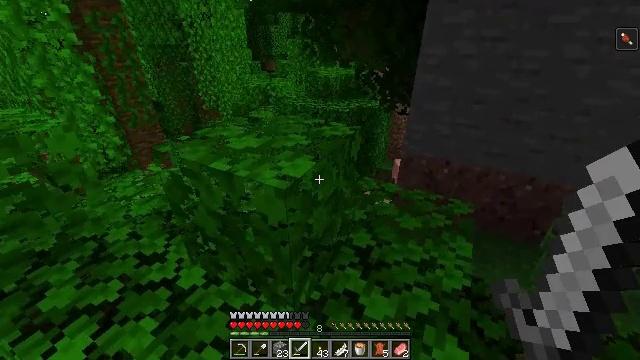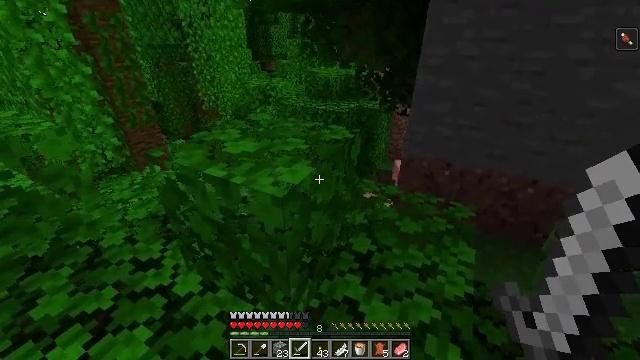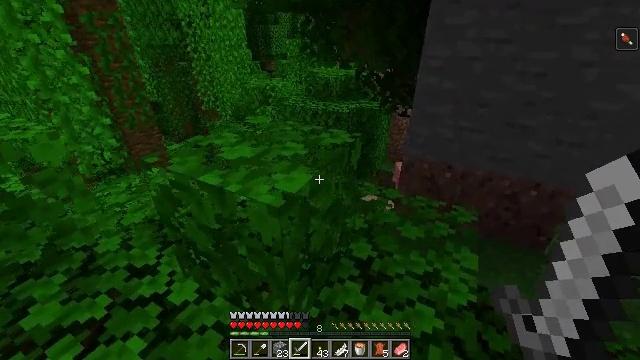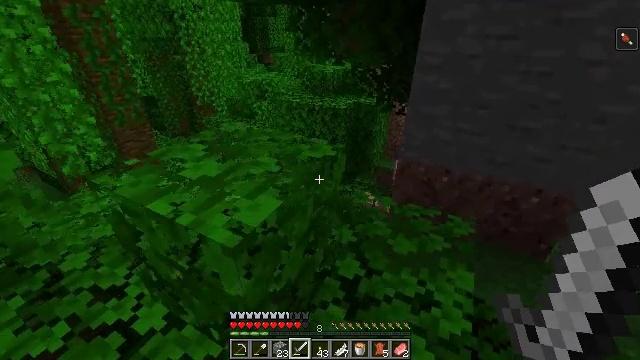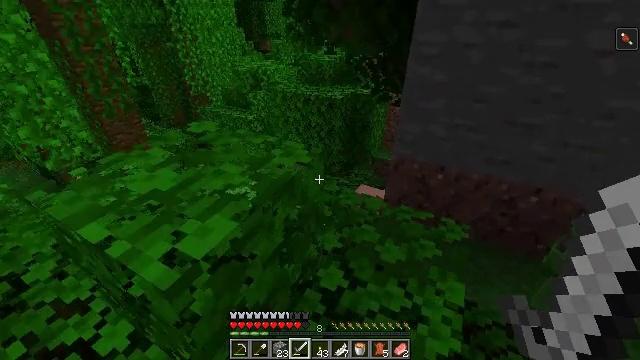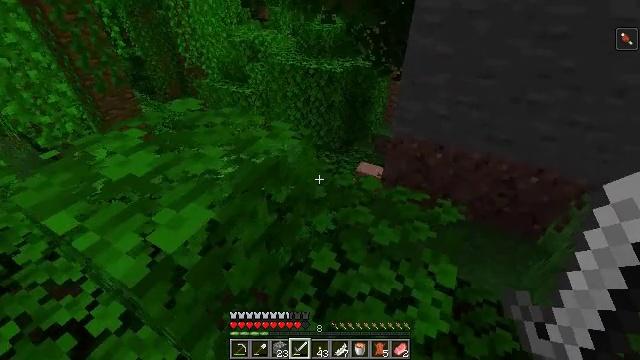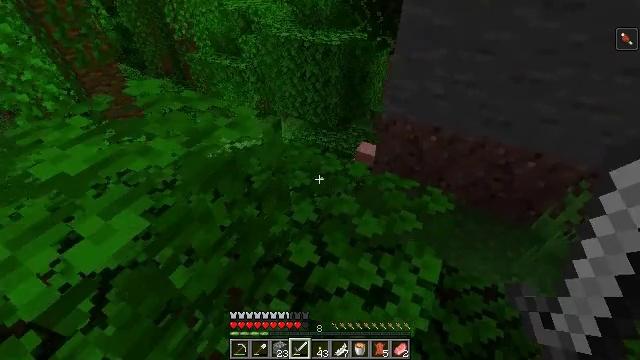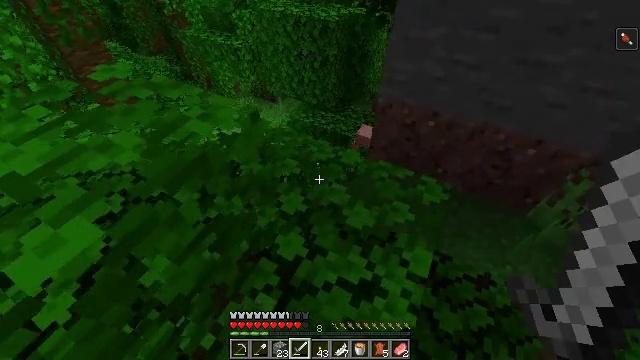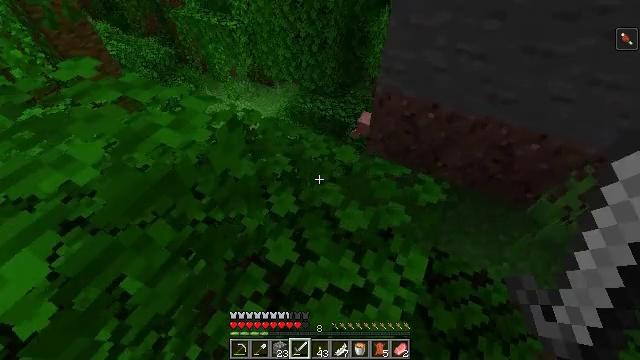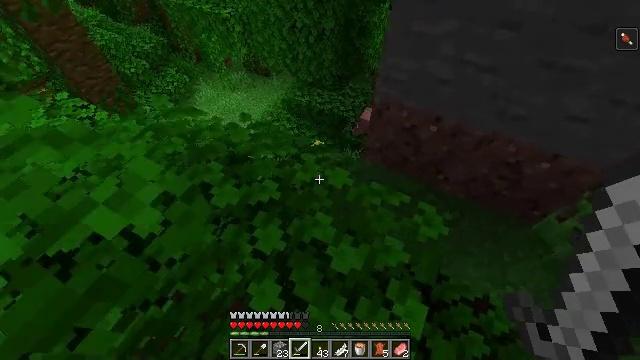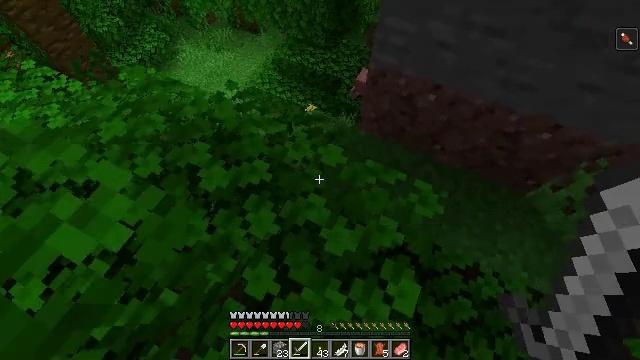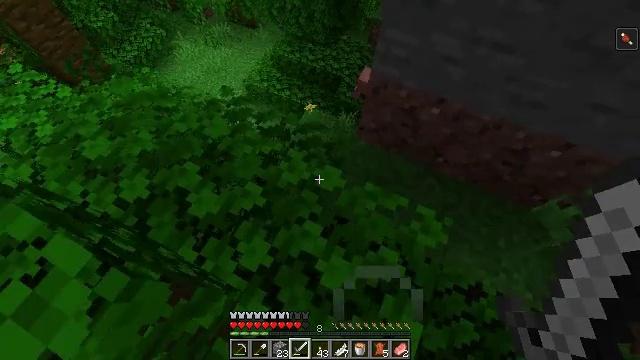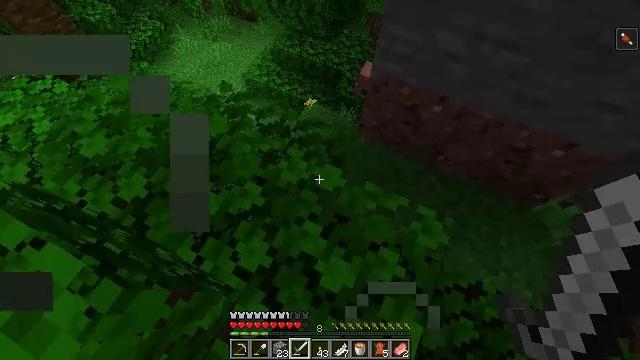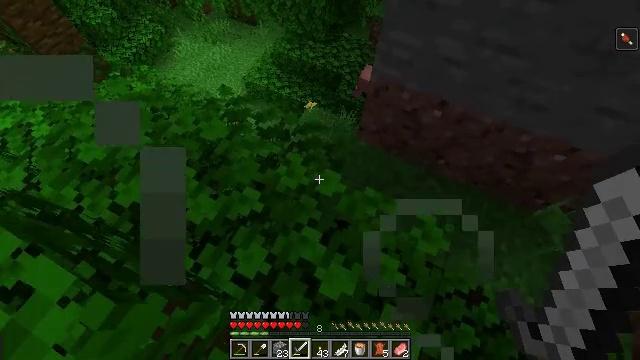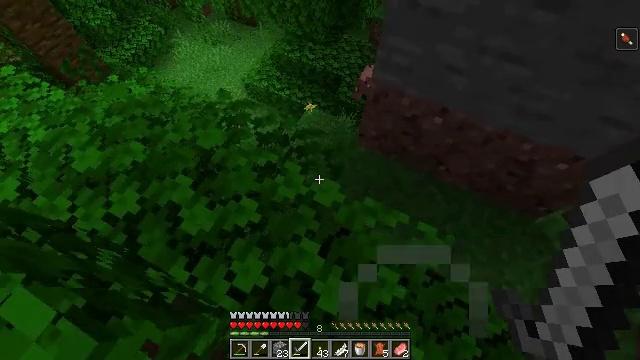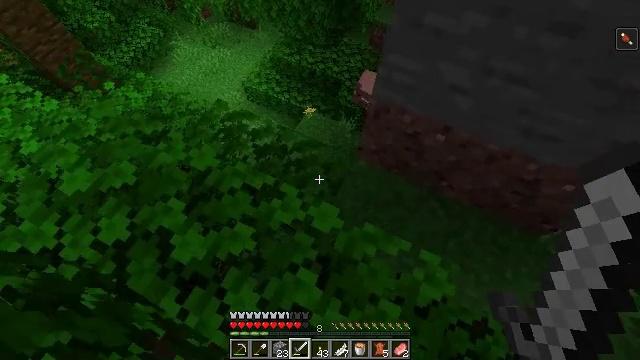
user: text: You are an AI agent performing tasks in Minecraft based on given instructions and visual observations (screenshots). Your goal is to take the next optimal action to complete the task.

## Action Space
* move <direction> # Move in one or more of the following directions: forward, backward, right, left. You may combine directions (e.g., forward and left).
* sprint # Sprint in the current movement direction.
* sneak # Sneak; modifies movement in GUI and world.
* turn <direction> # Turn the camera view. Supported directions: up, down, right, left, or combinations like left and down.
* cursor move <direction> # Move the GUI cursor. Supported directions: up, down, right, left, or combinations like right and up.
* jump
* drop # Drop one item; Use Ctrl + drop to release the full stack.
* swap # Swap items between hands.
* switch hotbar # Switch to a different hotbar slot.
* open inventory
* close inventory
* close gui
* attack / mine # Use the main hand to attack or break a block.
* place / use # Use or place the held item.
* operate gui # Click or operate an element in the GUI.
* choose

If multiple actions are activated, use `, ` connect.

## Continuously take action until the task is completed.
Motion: motion action
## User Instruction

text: Collect fern using your hands.
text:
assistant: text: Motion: move forward
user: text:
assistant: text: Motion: move forward and move right
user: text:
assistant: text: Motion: move forward and move right, turn down
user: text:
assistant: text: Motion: move forward and move right, turn down
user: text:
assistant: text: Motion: move forward and move right, turn down
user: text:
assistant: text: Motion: move forward and move right, turn down
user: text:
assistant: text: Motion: move forward, turn down
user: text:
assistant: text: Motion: move forward, turn down
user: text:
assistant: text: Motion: move forward, turn down
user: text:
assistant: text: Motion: move forward, turn right and down
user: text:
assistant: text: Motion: turn down
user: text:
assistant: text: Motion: turn down
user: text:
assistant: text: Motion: no_op
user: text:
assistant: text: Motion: move forward
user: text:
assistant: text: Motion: move forward
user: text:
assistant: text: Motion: move forward
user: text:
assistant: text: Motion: move forward
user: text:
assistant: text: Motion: move forward
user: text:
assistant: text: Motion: no_op
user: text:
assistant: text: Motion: no_op
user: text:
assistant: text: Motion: no_op
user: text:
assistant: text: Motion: no_op
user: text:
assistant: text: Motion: no_op
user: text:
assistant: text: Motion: move forward
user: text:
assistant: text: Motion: move forward
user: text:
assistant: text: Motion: move forward
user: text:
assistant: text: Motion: move forward, turn right and up
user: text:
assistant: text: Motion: move forward, turn right and up
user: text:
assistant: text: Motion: move forward, turn right
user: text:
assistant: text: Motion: no_op